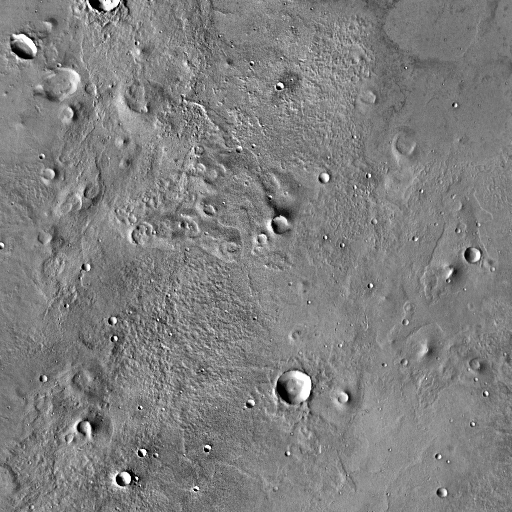
Crater classes present: Background, Other, Secondary